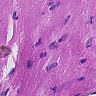
Metastatic tissue present: no